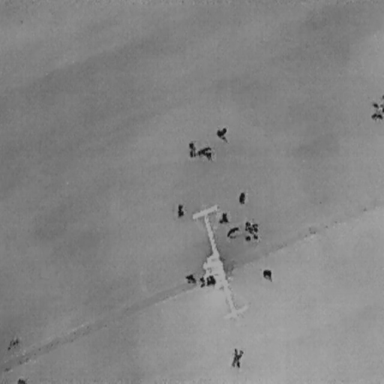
There are 14 People in the infrared image.